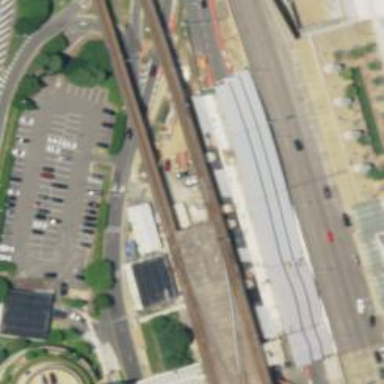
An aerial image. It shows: Bridge with electrified rail.